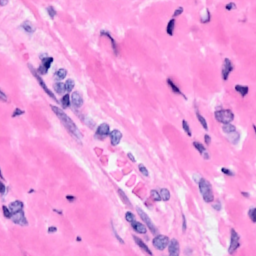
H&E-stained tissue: Breast